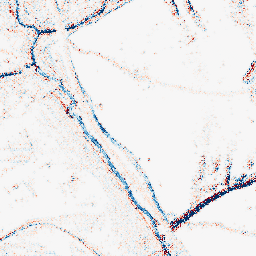
Category: morphological
Decomposition family: morphological_ellipse
Decomposition parameters: operation: average
width: 5
height: 5
Upsampling method: regularized
Upsampling parameters: scale: 2
lambda_reg: 0.1
Upsampling scale: 2